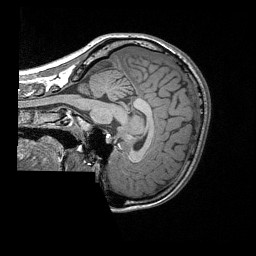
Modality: T1w
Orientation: sagittal
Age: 18
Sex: female
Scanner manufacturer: siemens
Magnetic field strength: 3 T
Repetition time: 1.64 s
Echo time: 0.00234 s